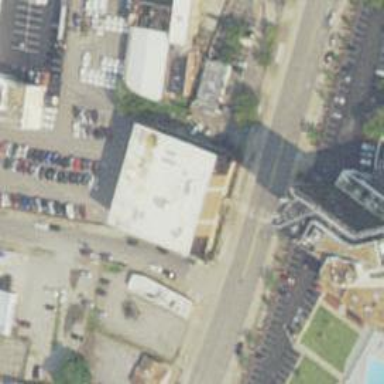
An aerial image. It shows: Commercial building.